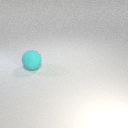
large cyan rubber sphere